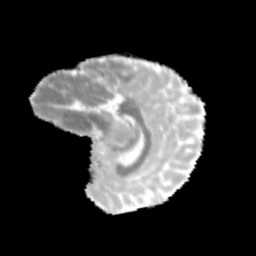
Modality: MD
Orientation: sagittal
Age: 12
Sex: female
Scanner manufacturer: siemens
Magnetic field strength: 3 T
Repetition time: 3.8 s
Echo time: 0.07 s